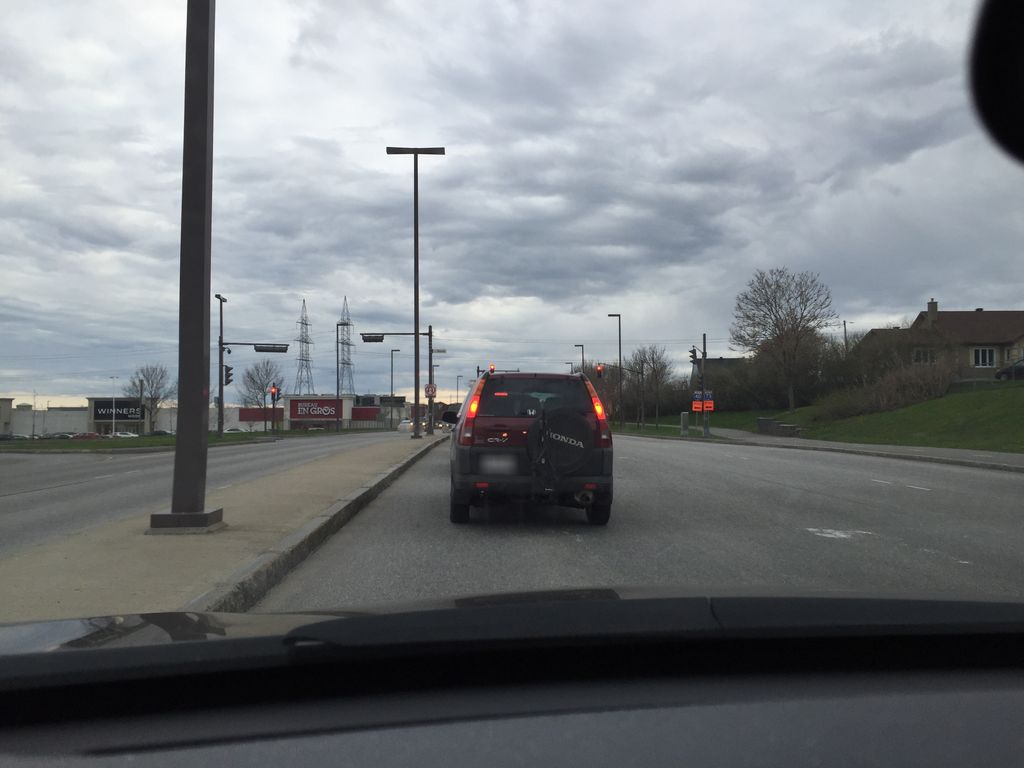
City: quebec_city